Question: I have problem when making an ionic app about option in select just show blank screen like my screenshot below:

Its my controller js:
'''
.controller('DashCtrl', ['$scope', '$q', '$http', '$timeout', '$interval', '$state', '$filter', '$location', 'DOLLTYPE', 'REGION', function($scope, $q, $http, $timeout, $interval, $state, $filter, $location, DOLLTYPE, REGION) {
var deferred = $q.defer();
$http.get('js/data2.json').success(function(result) {
var region = result;
console.log (region);
deferred.resolve(region);
for (var i = region.length - 1; i >= 0; i--) {
REGION.add(region[i]); console.log('success')};
return deferred.promise;
})
var deferred = $q.defer();
$http.get('js/data.json').success(function(result) {
var dolltype = result;
console.log (dolltype);
deferred.resolve(dolltype);
for (var i = dolltype.length - 1; i >= 0; i--) {
DOLLTYPE.add(dolltype[i]); console.log('success')};
return deferred.promise;
})
$scope.title = "Dashboard";
$scope.dash = [];
$scope.datas = [];
$scope.avg = [];
$scope.avgy = [];
$scope.data = [[]];
$scope.labels = [[]];
$scope.date = [];
$scope.place = [];
$scope.ayv = [];
$scope.dolltype = [];
DOLLTYPE.all().then(function(dolltype){
$scope.dolltype=dolltype
})
$scope.regiontype = [];
REGION.all().then(function(regiontype){
$scope.regiontype=regiontype
})
$scope.change = function(dash1) {
$scope.place = dash1;
}
$scope.change2 = function(dash2) {
$scope.doll= dash2.id;
}
$scope.place.name = 'Please select';
$scope.$watchCollection('[place, doll]', function(newVal, oldVal) {
$scope.colours = [
{ // Blue
fillColor: 'rgba(148,159,177,0)',
strokeColor: 'rgba(47,64,200,1)',
pointColor: 'rgba(67,43,177,1)',
pointStrokeColor: '#fff',
pointHighlightFill: '#fff',
pointHighlightStroke: 'rgba(148,159,177,0.8)'
},
{ // Red
fillColor: 'rgba(77,83,96,0)',
strokeColor: 'rgba(200,15,9,1)',
pointColor: 'rgba(190,50,11,1)',
pointStrokeColor: '#fff',
pointHighlightFill: '#fff',
pointHighlightStroke: 'rgba(77,83,96,1)'
},
{ // Green
fillColor: 'rgba(77,83,96,0)',
strokeColor: 'rgba(18,177, 26,1)',
pointColor: 'rgba(80,200,11,1)',
pointStrokeColor: '#fff',
pointHighlightFill: '#fff',
pointHighlightStroke: 'rgba(77,83,96,1)'
}
];
$http.get('js/data4.json').success(function(result) {
var deferred = $q.defer();
$scope.dash.msg = result.message;
$scope.prices = result.data;
deferred.resolve($scope.prices);
angular.forEach($scope.prices,function(value,index){
var values = {
value : value.value,
date : new Date(value.created_at.replace(/-/g,"/"))
};
$scope.datas.push(values.value);
$scope.dash.price = $scope.datas[2];
$scope.date.push($filter('date')(values.date,'dd-MMM'));
$scope.date.splice(2);
return deferred.promise;
})}).error(function(data, status) {
console.error('Error', status, data);
}); //End get price value
$http.get('js/data5.json').success(function(result) {
$scope.averageprice = result.data;
angular.forEach($scope.averageprice,function(value,index){
var avgvalue = {
average: value.average,
date : new Date(value.created_at.replace(/-/g,"/"))
};
console.log (avgvalue);
$scope.avg.push(avgvalue.average);
})}).error(function(data, status) {
console.error('Error', status, data);
}); //End get average price value
var deferred = $q.defer();
$http.get('js/data3.json').success(function(result) {
$scope.averageyearprice = result.data;
deferred.resolve($scope.averageyearprice);
console.log ($scope.averageyearprice);
$scope.avgy.push($scope.averageyearprice.yearly_average);
return deferred.promise;
}).error(function(data, status) {
}); //End get average year price value
$scope.data[0] = $scope.datas;
$scope.data[1] = $scope.avg;
$scope.data[2] = $scope.avgy;
$scope.labels = $scope.date;
console.log ($scope.data[0]);
$scope.series = [$scope.place.name, 'All (Average)', 'All (YTD Year)'];
console.log ($scope.series); // Add information for the hover/touch effect
})
}])
'''
For HTML Template:
'''
<ion-view cache-view="false" view-title="{{title}}">
<ion-nav-bar class="nav-title-slide-ios7 bar-assertive"></ion-nav-bar>
<ion-content class="has-header">
<div class="list">
<div class="row item">
<div class="col text-left assertive"> <select name='options' ng-model="dash2" ng-change="change2(dash2)" ng-options="DOLLtype as DOLLtype.name for DOLLtype in dolltype">
</select></div>
<div class="col text-right assertive"> <select name='options' ng-model="dash1" ng-change="change(dash1)" ng-options="REGIONtype as REGIONtype.name for REGIONtype in regiontype">
</select></div>
</div>
<div class="row item">
<div class="col">Current Price</div>
<div class="col text-right assertive">{{dash.price}} %</div>
</div>
</br>
<div class="row item" id="container">
<div class="col text-center">
<p>{{dash.msg}}</p>
<canvas id="line" class="chart chart-line" data="data" labels="labels" series='series' height="100" legend="true" colours="colours"></canvas>
</div>
</div>
</ion-content>
</ion-view>
'''
How I can fix it? Its <URL> on github like above
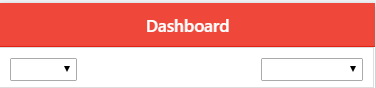
Answer: You need to point your select model to whichever object in your 'ng-options' list you want to be shown as the initial choice. So if you wanted the first option in your '$scope.dolltype' model to be displayed when your page loads you would put:
'''
$scope.dash2 = $scope.dolltype[0];
'''
<URL>
'''
app.controller('ctrl', function($scope){
$scope.dolltype = [
{
id: "1",
name: "Item 1",
basic_price: "<PHONE>",
created_at: "2015-06-14 17:00:00",
updated_at: "-0001-11-30 00:00:00"
},
{
id: "2",
name: "Item 2",
basic_price: "<PHONE>",
created_at: "2015-06-30 17:00:00",
updated_at: "-0001-11-30 00:00:00"
},
{
id: "3",
name: "Item 3",
basic_price: "<PHONE>",
created_at: "2015-06-30 17:00:00",
updated_at: "-0001-11-30 00:00:00"
}
];
$scope.dash2 = $scope.dolltype[0];
});
'''
Try putting your model definition inside your 'then()' function:
'''
DOLLTYPE
.all()
.then(function(dolltype){
$scope.dolltype = dolltype;
$scope.dash2 = $scope.dolltype[0];
});
REGION
.all()
.then(function(regiontype){
$scope.regiontype = regiontype;
$scope.dash1 = $scope.regiontype[0];
});
'''
Also, I don't think you really need to use the '$q' service in your controller. The '$http' service already returns a promise so you don't need to create a new one with '$q.defer()'. I think you could change it to something like this:
'''
$http
.get('js/data2.json')
.then(function(region) {
var i = region.length -1;
for (i; i >= 0; i--) {
REGION.add(region[i]);
};
})
.catch(function(error){
console.log('Error fetching region data: ', error)
};
'''